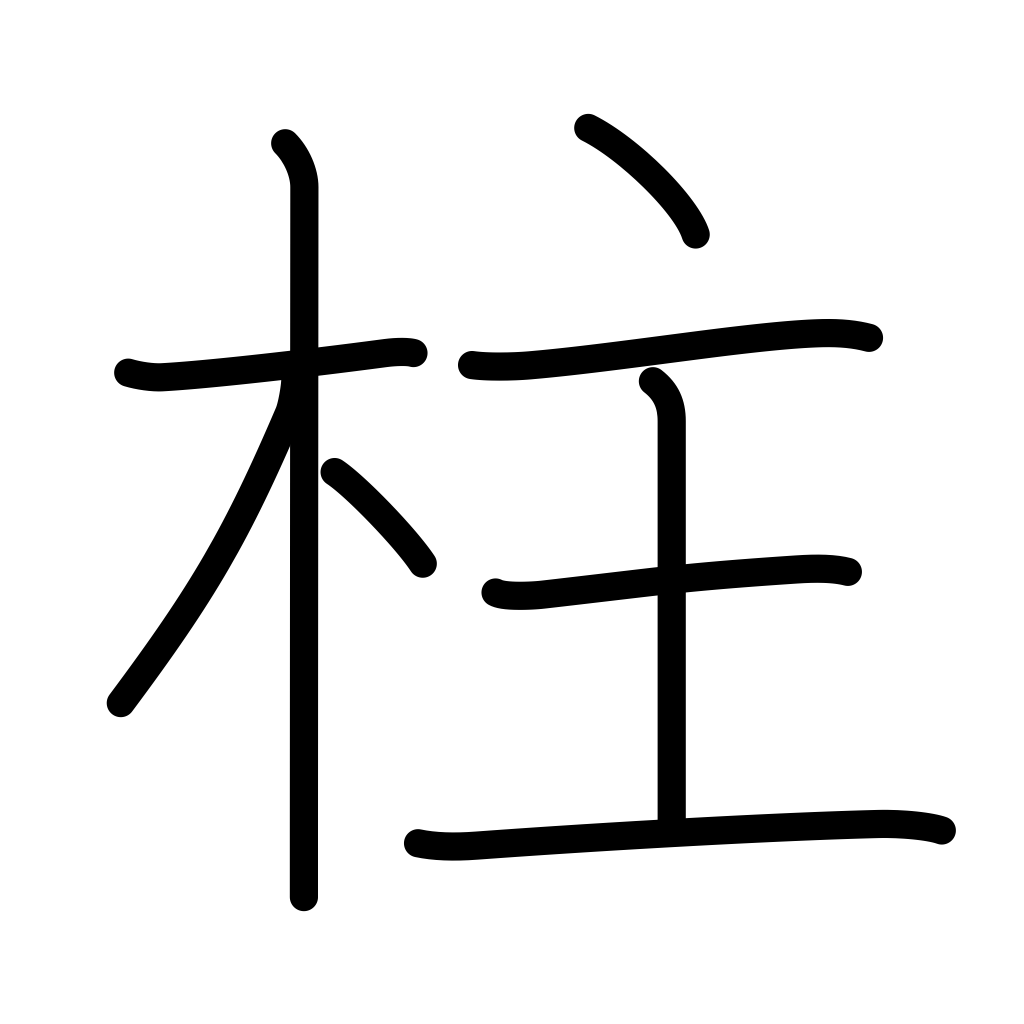
Meaning: pillar, post, cylinder, support